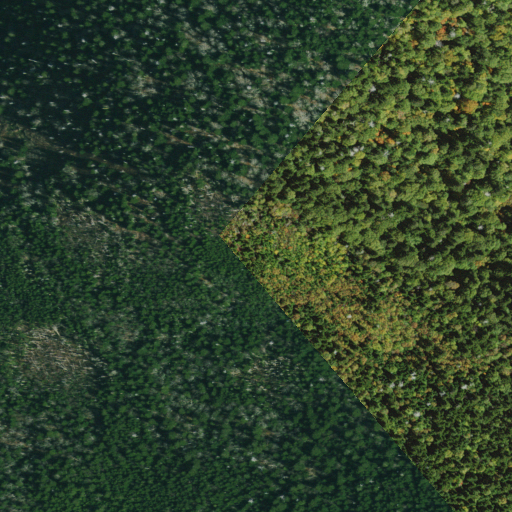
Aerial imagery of mountain in North Carolina named Old Black containing evergreen forest, mixed forest, and deciduous forest